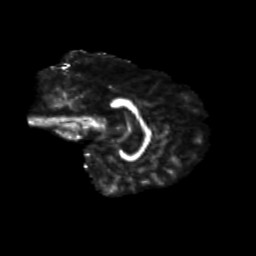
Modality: FA
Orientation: sagittal
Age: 13
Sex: male
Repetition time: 9.512 s
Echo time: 0.089 s